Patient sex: M
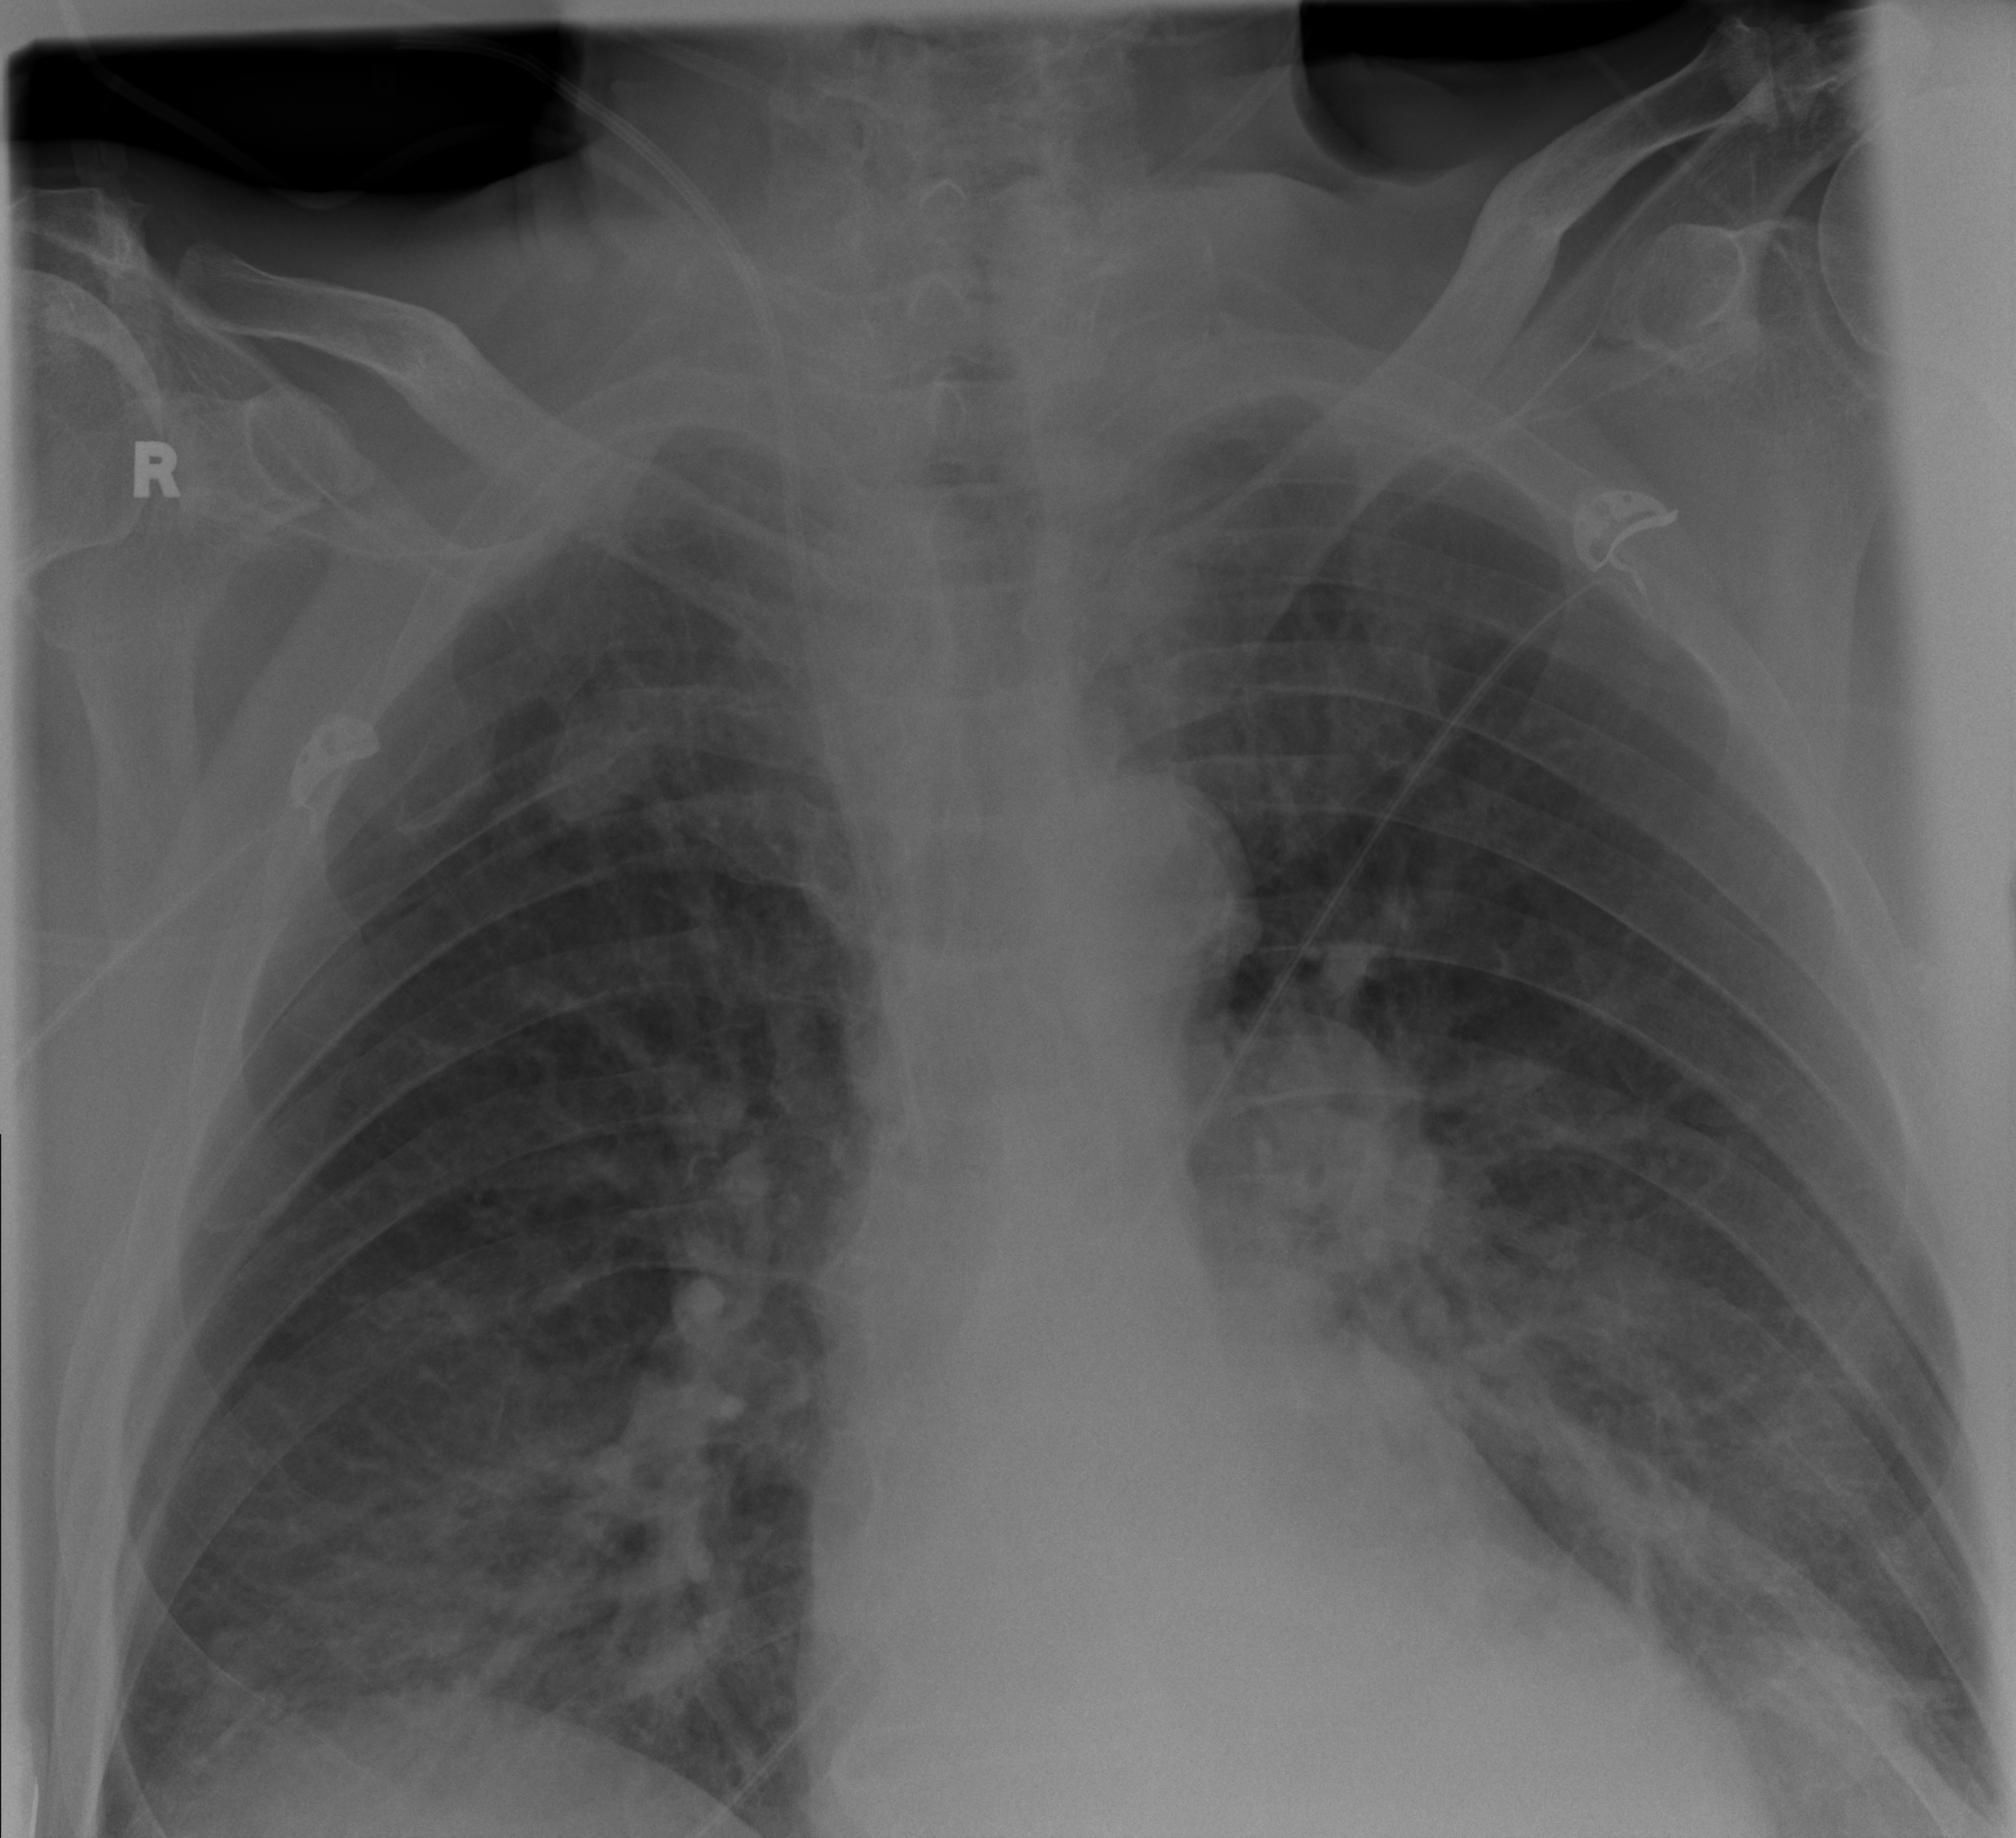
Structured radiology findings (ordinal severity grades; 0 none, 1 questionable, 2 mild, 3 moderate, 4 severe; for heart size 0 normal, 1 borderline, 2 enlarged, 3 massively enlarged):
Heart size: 2
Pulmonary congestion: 2
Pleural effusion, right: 0
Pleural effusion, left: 2
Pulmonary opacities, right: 2
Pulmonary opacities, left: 0
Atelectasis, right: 0
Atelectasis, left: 2